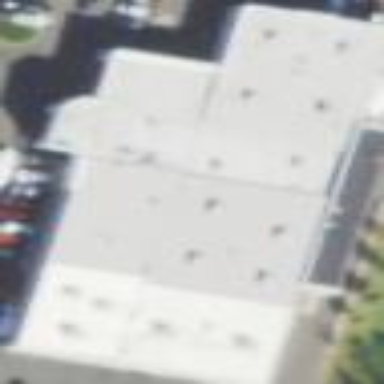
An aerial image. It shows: Retail building housing car repair shop.